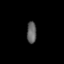
Tissue: lung
Cell type: Endothelial cells
Senescence score: 0.7055
Nuclear area (px): 209
Mean DAPI intensity: 95.852